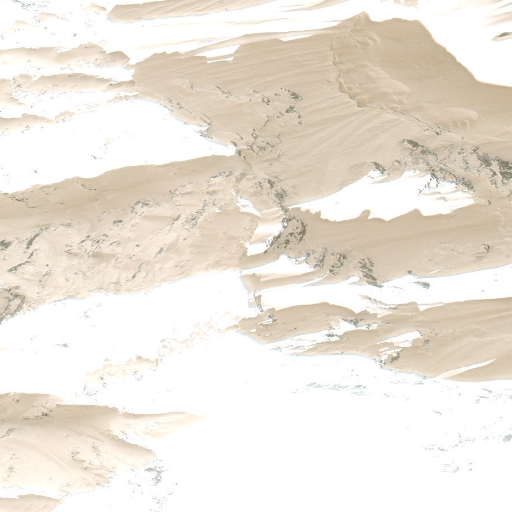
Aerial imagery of mountain in Alaska named Mount Aylesworth containing only unknown